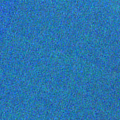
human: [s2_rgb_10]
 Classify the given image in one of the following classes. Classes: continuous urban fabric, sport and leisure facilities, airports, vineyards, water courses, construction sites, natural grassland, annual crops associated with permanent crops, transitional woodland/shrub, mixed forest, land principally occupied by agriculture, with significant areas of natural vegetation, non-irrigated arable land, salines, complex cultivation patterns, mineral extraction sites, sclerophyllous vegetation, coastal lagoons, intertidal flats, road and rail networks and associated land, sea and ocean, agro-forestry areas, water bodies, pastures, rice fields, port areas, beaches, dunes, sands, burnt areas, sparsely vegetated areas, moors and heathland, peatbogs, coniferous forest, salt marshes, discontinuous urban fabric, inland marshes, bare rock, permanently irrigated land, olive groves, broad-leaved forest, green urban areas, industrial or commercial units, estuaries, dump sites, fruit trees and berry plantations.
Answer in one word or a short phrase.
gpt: sea and ocean